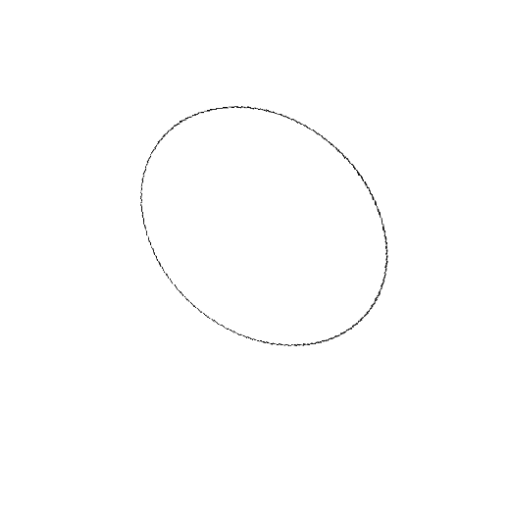
Crossing number: 0